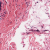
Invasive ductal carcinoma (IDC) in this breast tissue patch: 0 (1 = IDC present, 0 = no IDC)